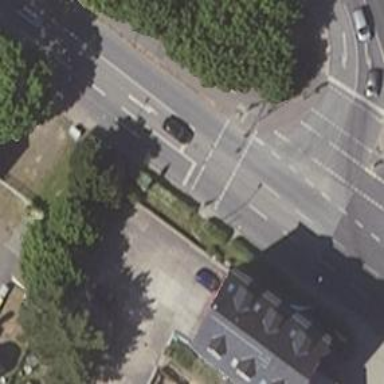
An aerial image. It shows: Road with traffic signals for signaling.